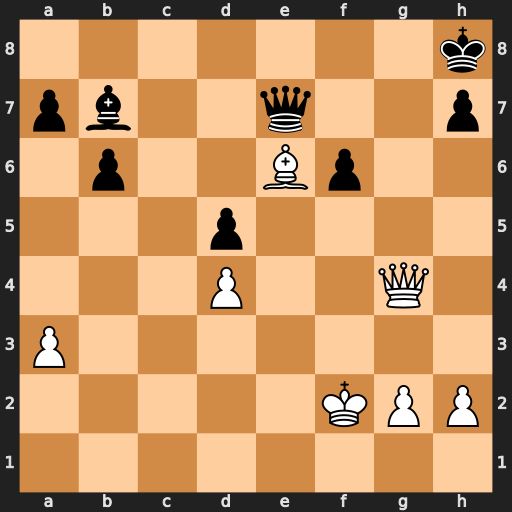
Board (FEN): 7k/pb2q2p/1p2Bp2/3p4/3P2Q1/P7/5KPP/8
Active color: w
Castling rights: -
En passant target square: -
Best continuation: Qg8#